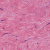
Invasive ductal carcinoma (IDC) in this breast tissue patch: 0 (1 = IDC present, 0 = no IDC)